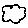
Label: cloud